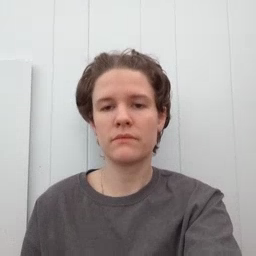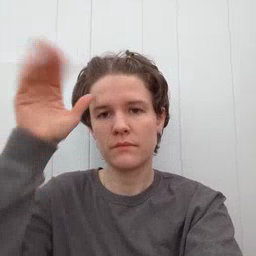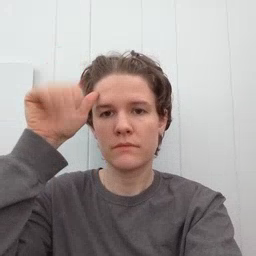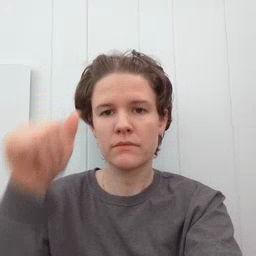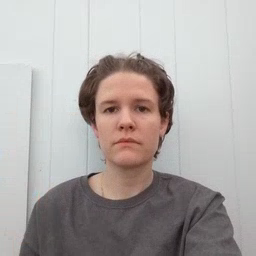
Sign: donkey